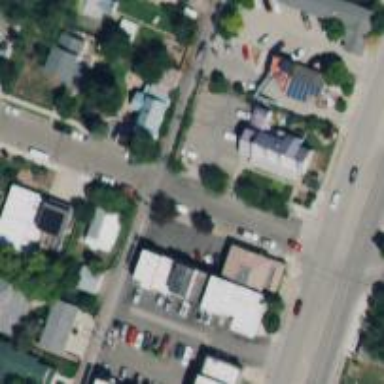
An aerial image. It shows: Alley classified as service road.